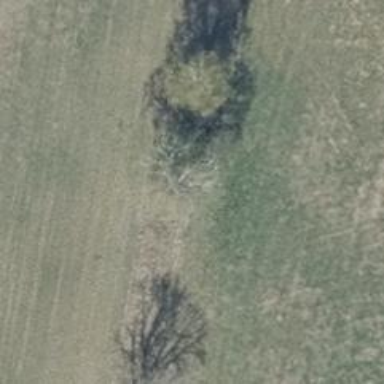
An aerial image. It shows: Deciduous tree with broadleaved leaves.